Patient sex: F
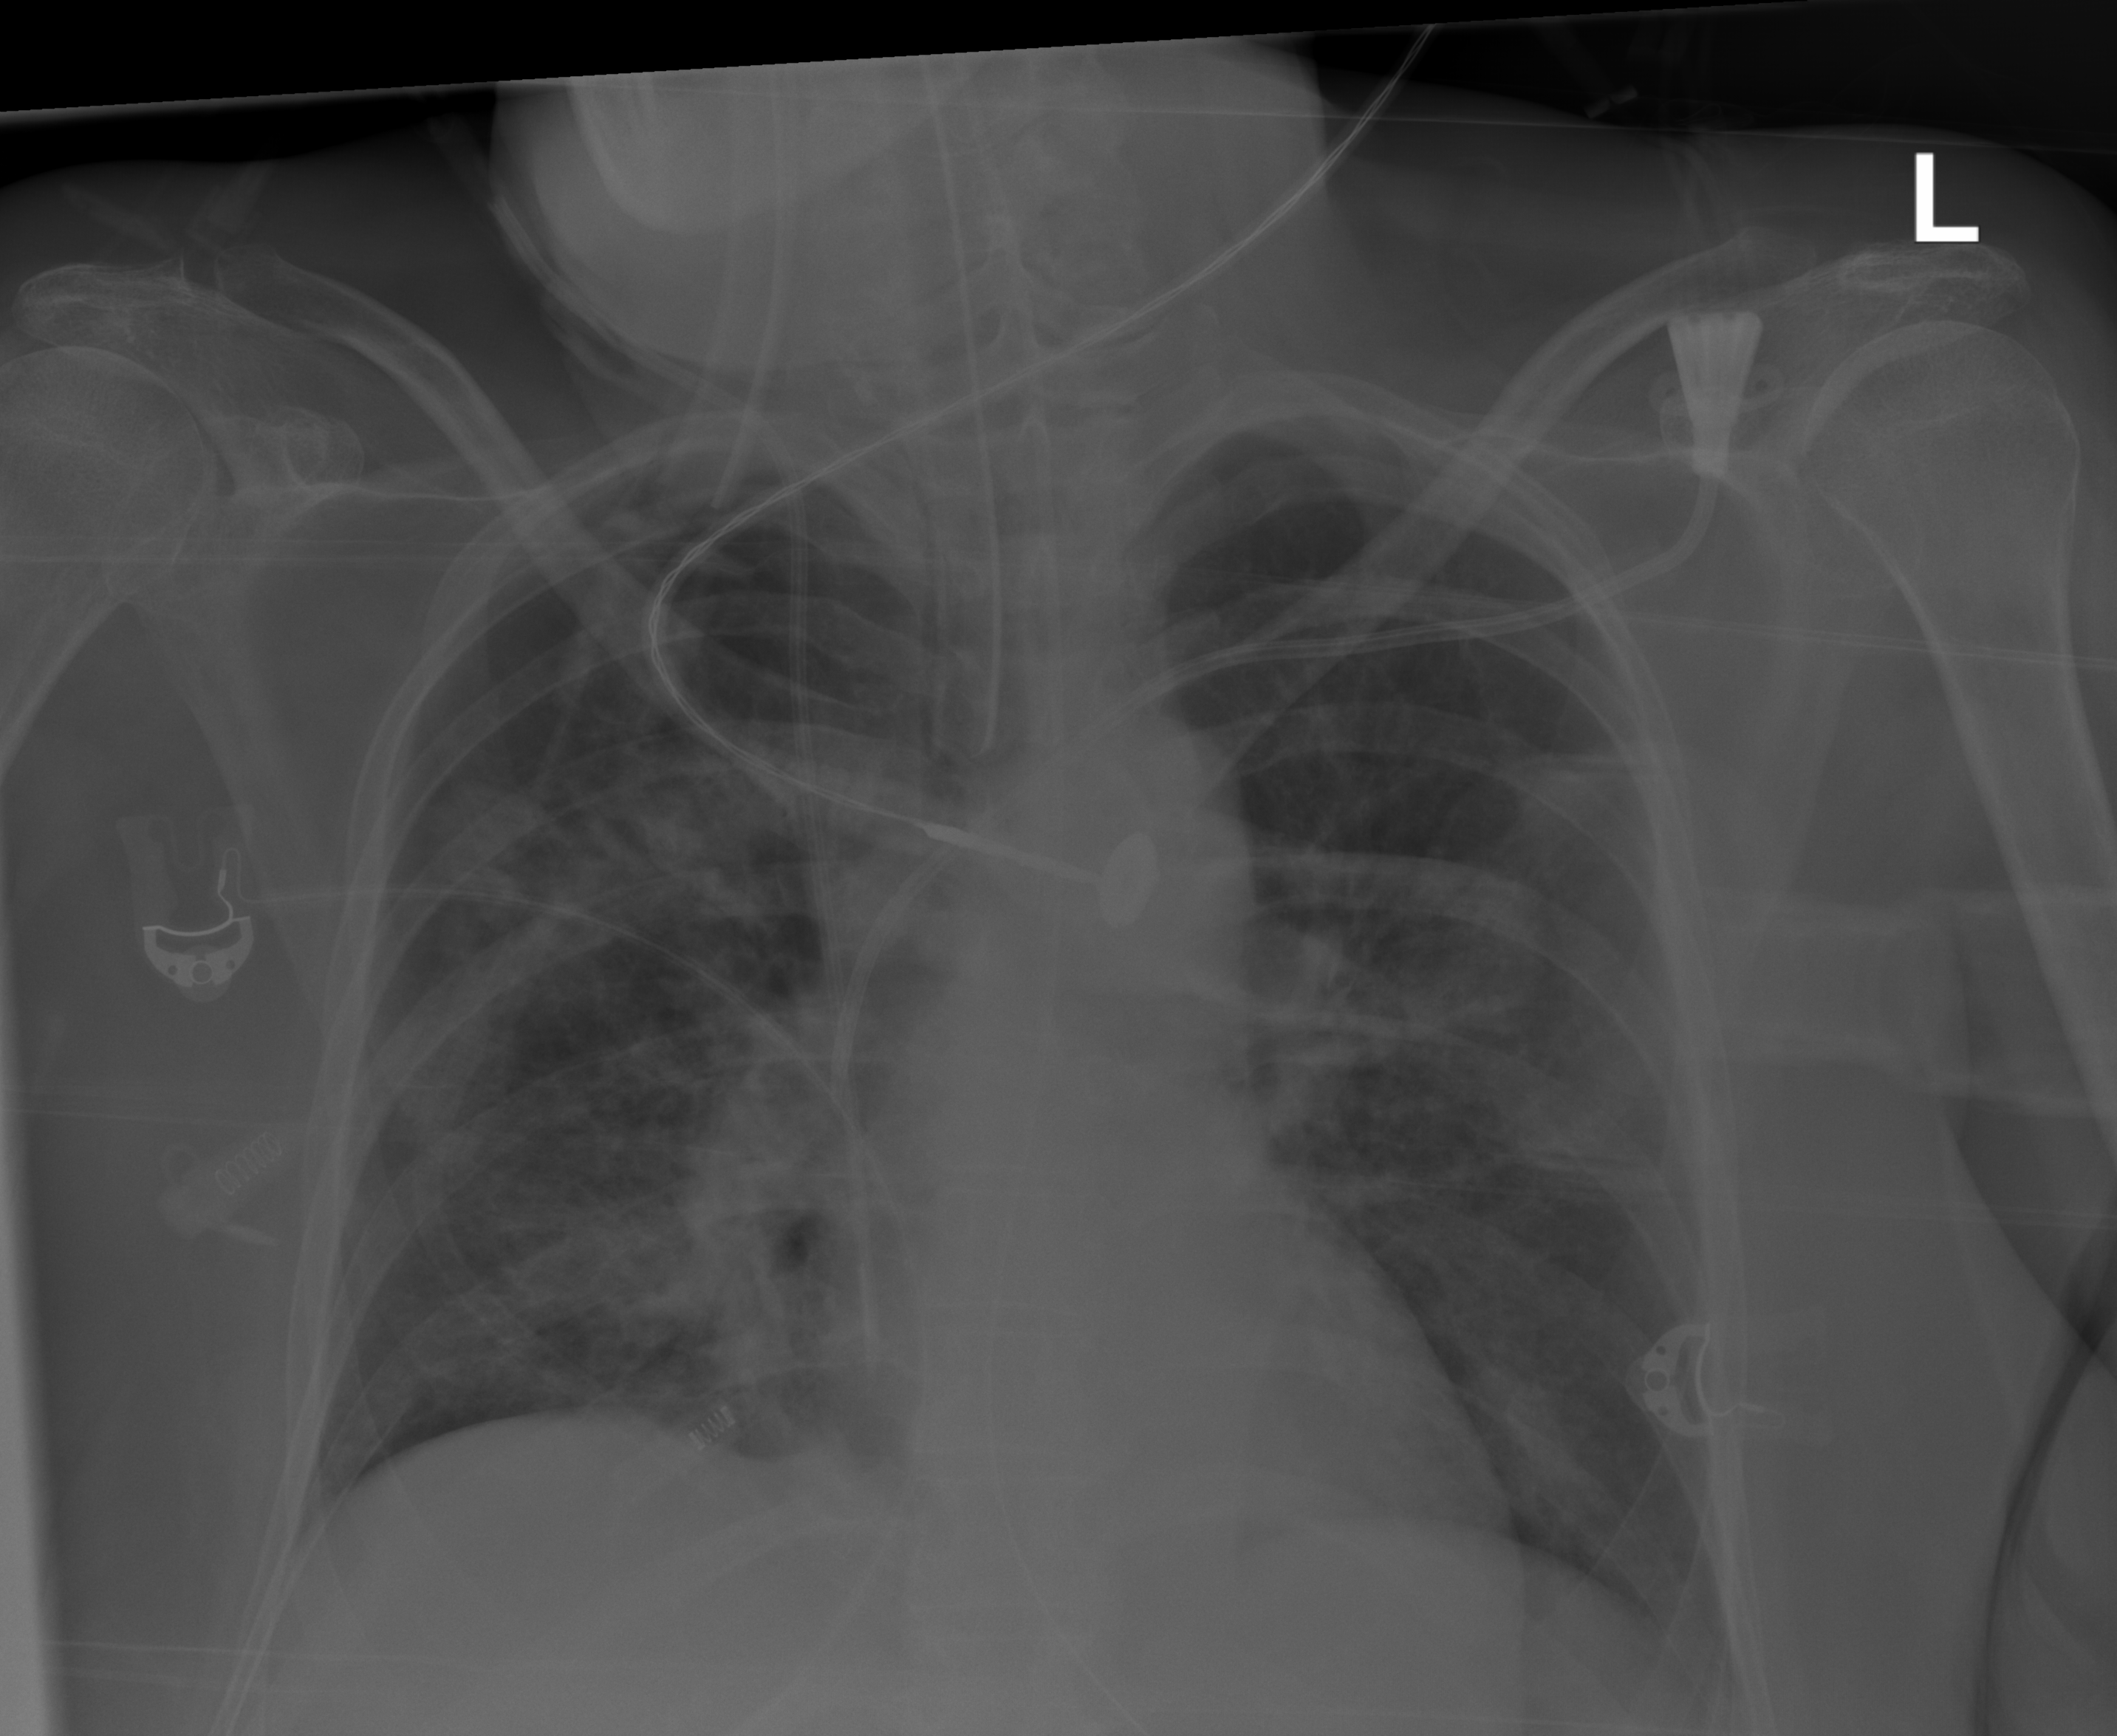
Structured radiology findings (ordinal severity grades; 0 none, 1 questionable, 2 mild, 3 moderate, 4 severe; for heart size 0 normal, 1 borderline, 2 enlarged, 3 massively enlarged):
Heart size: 0
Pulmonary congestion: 0
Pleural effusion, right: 0
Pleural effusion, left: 1
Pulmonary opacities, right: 3
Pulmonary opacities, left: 2
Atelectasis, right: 0
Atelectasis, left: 0